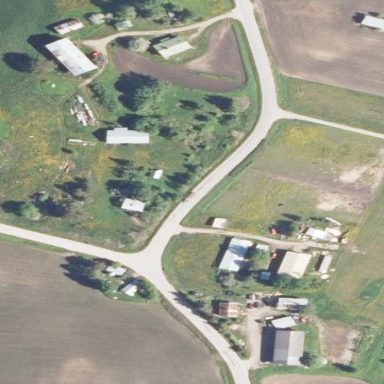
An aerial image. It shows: Farmyard area.